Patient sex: M
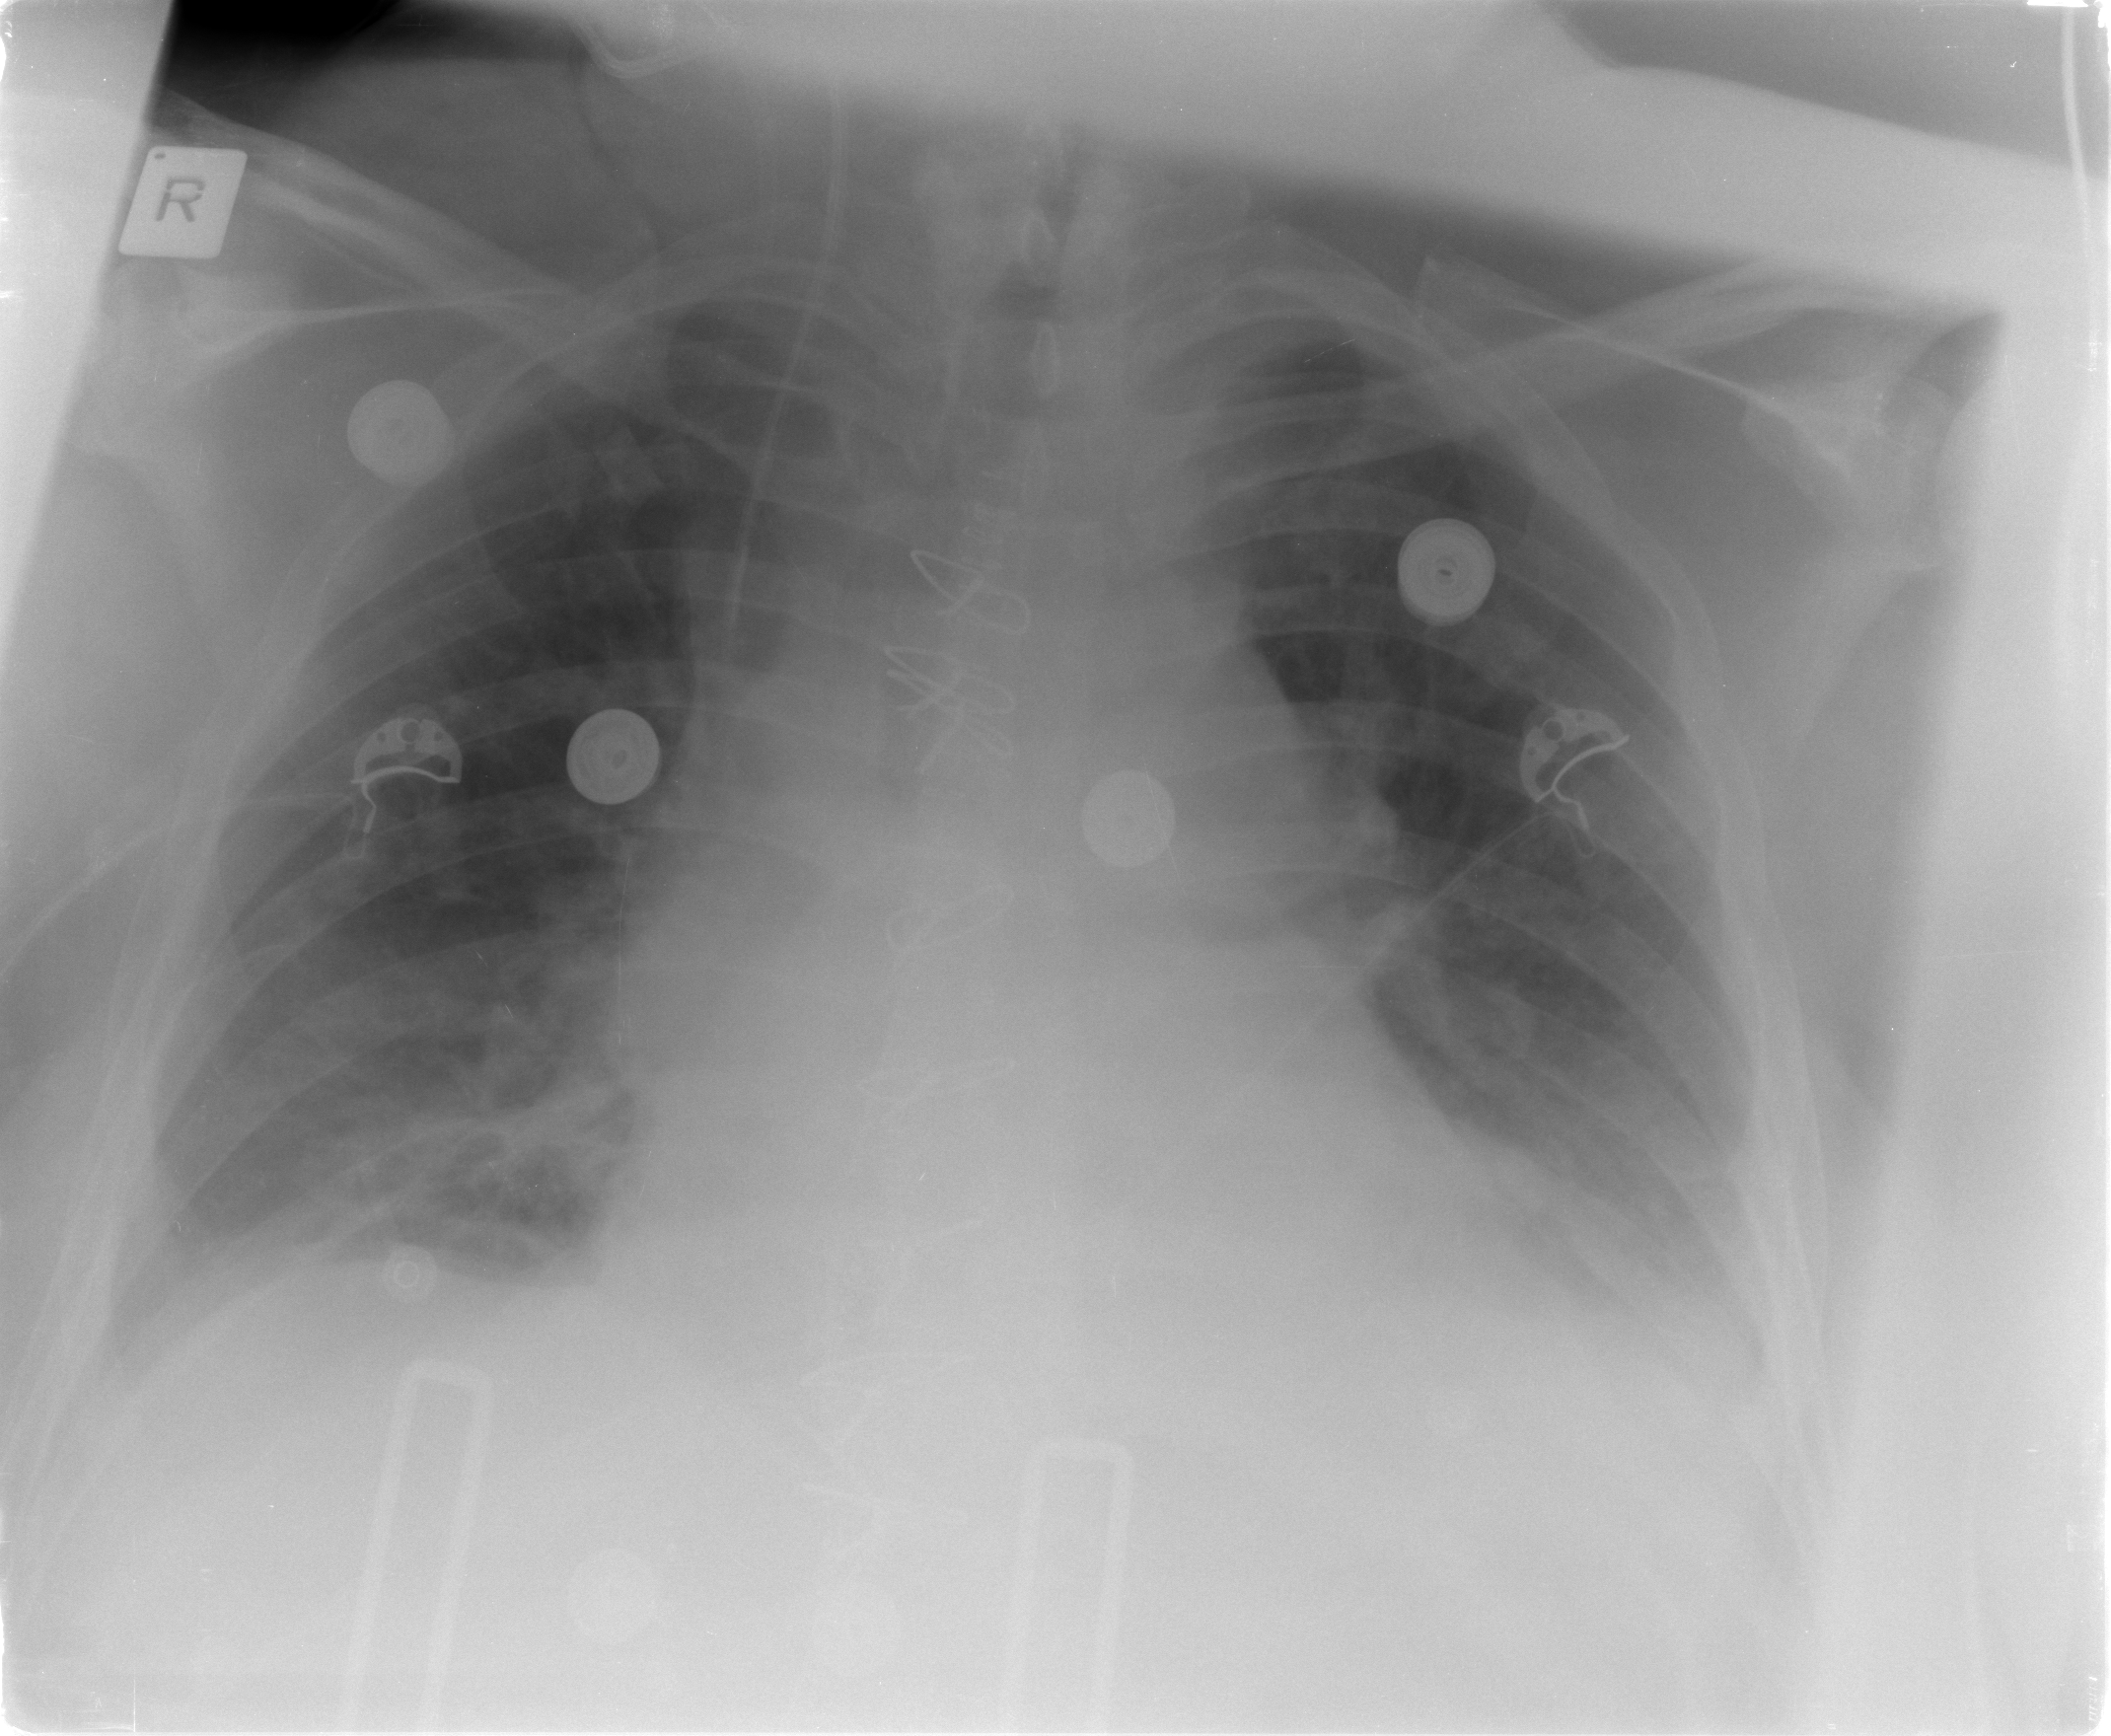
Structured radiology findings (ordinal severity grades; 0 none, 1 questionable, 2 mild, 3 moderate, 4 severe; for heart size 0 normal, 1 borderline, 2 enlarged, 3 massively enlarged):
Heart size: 0
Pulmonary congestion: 2
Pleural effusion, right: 2
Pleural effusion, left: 2
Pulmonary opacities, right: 0
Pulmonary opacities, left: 0
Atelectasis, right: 2
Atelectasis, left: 2